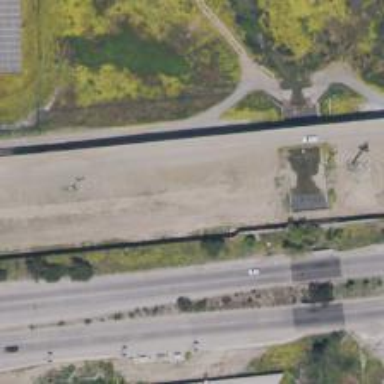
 specifically the US-Mexico border fence."